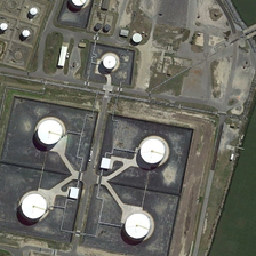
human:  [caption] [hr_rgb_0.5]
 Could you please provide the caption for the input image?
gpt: It is black, gray, green and white.

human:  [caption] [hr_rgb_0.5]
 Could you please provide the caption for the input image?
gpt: It has black, gray, green and white.

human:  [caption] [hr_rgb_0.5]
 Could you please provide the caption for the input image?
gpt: There are buildings, roads and land.

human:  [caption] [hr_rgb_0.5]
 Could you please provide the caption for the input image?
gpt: There are buildings, roads, land.

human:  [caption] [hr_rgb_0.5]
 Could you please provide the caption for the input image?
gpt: There are buildings, roads and land.